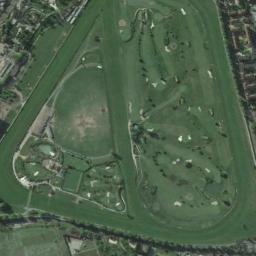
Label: golf_course